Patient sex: M
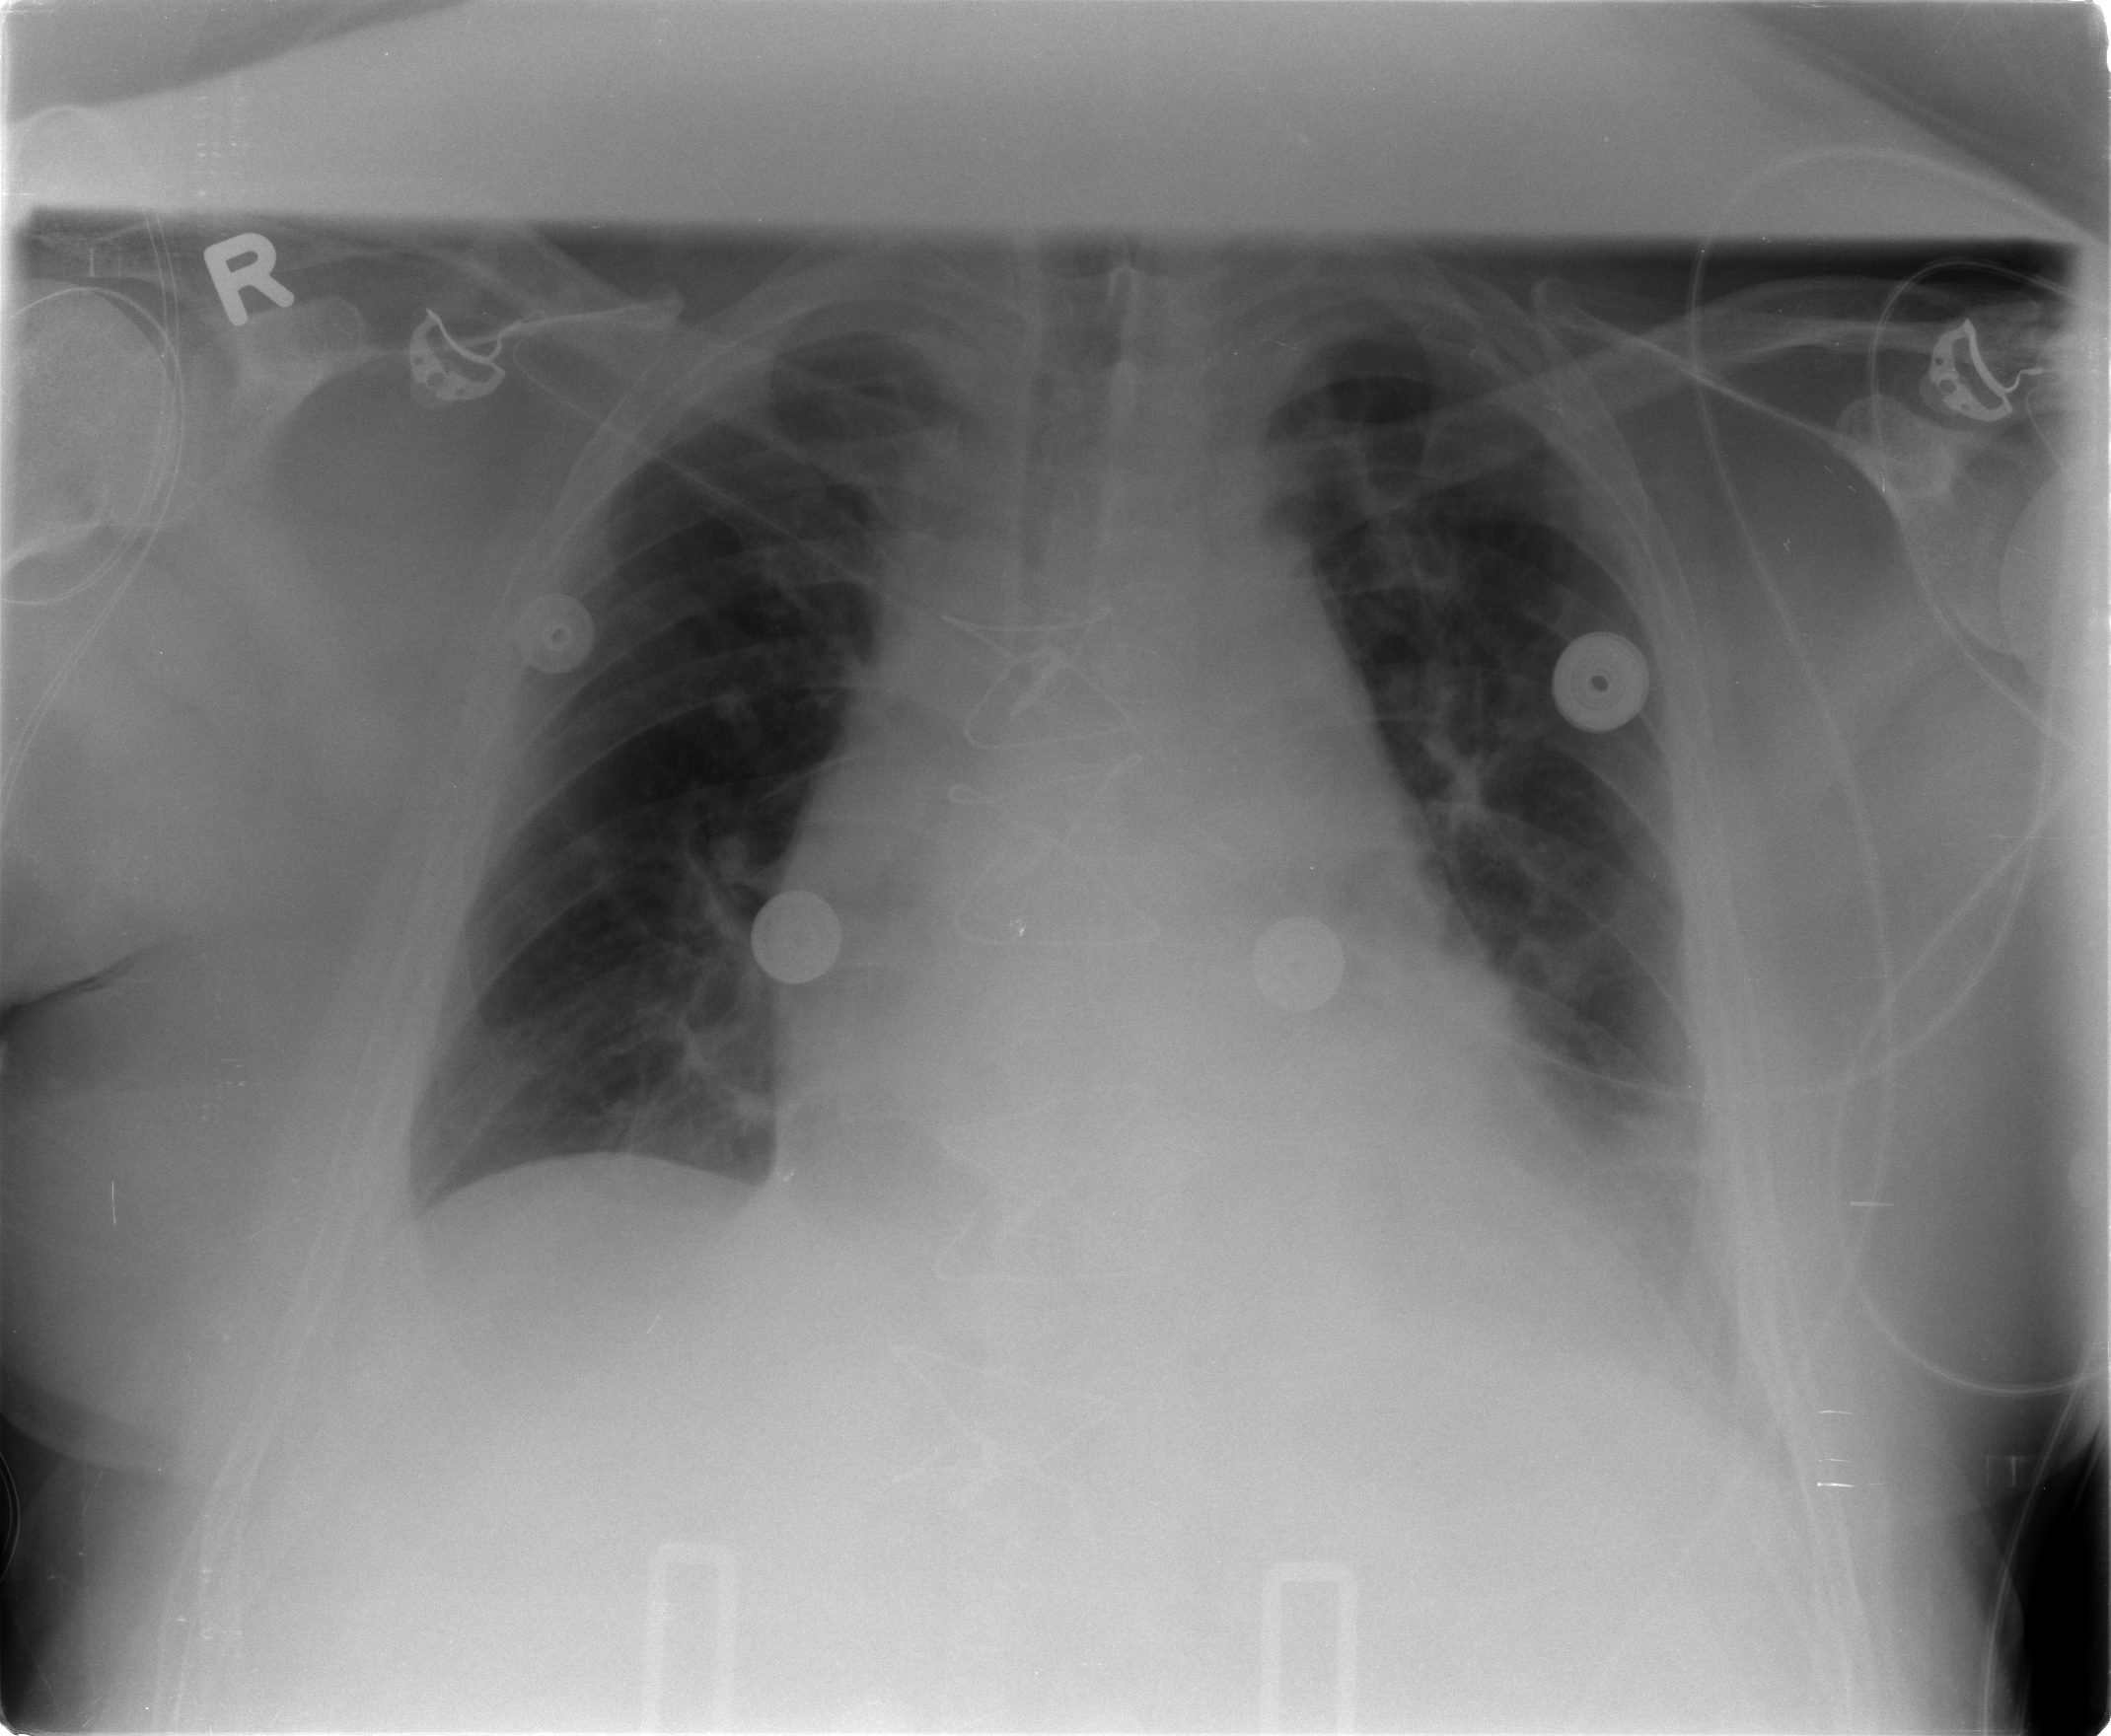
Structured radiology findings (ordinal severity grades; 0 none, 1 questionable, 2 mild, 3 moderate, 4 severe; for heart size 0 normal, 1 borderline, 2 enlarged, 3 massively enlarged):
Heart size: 2
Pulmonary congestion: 0
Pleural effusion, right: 1
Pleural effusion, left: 1
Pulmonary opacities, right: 0
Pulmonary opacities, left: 0
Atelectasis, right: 0
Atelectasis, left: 2